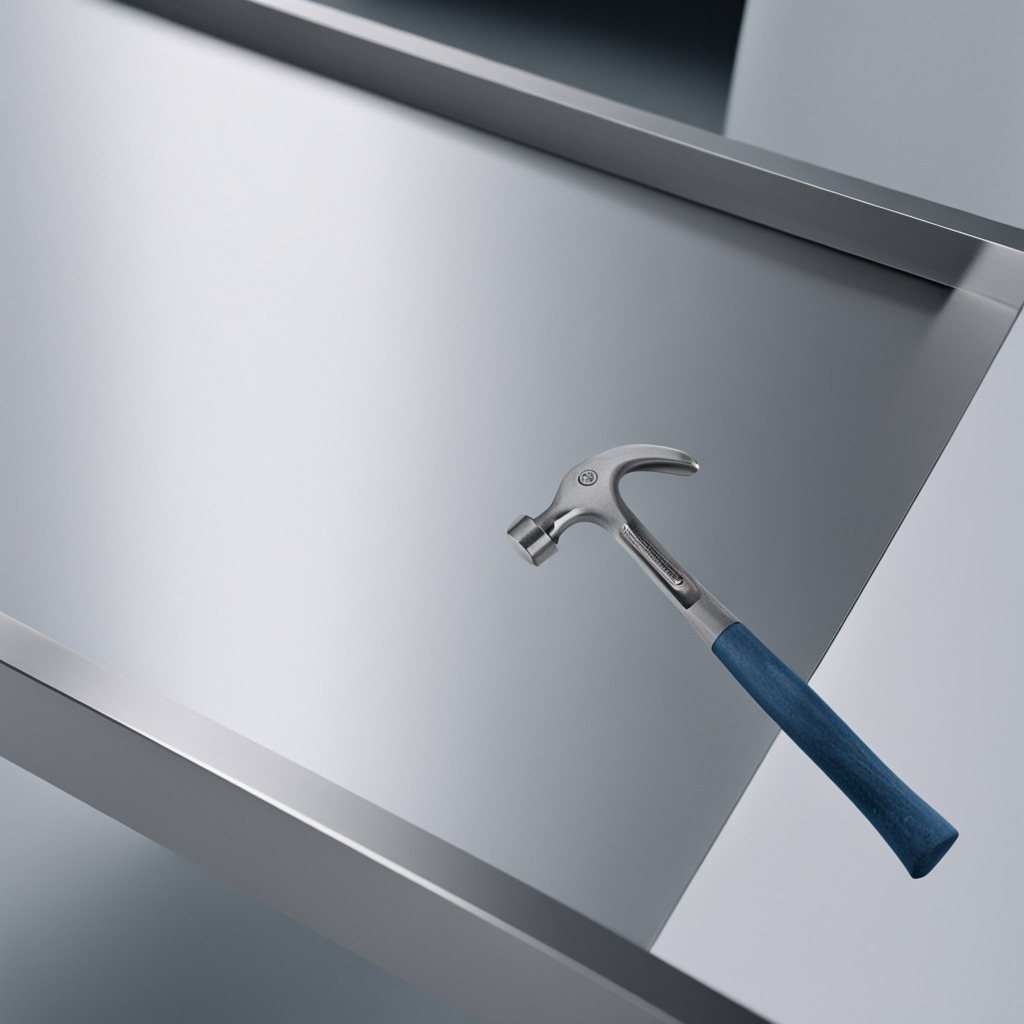
A hammer is lying on the stainless steel table in a high-end prototyping lab.